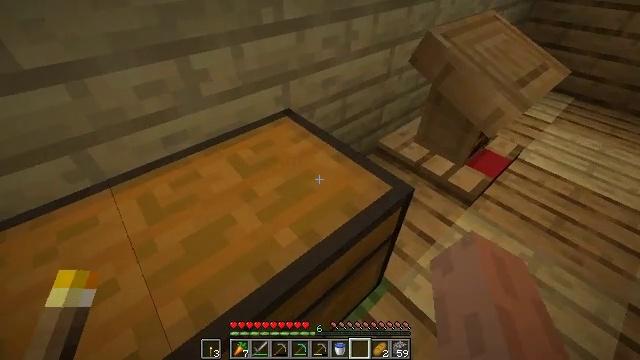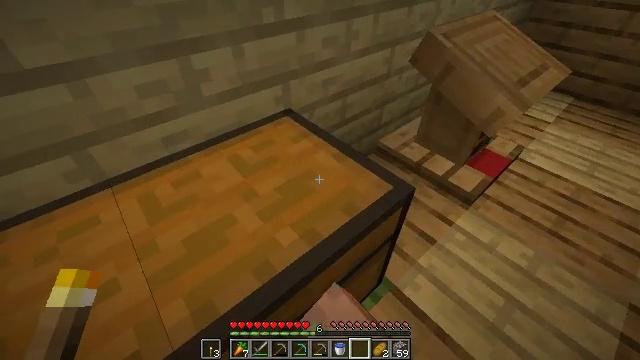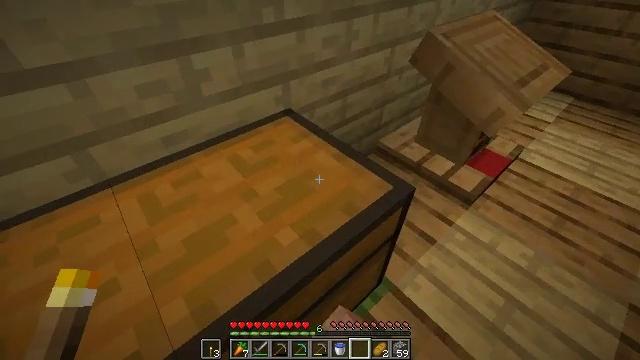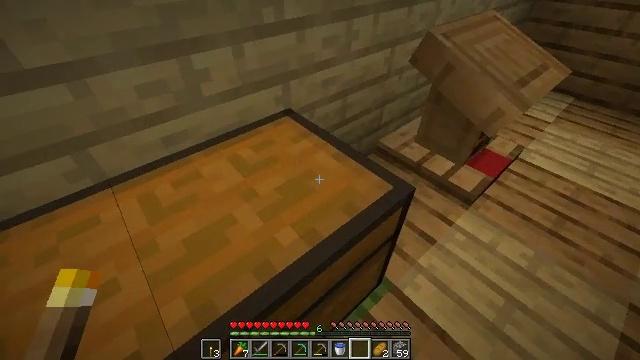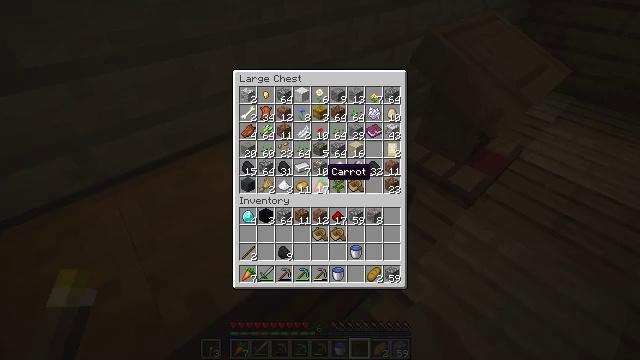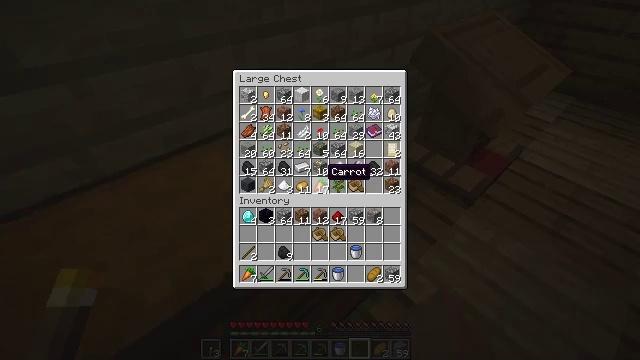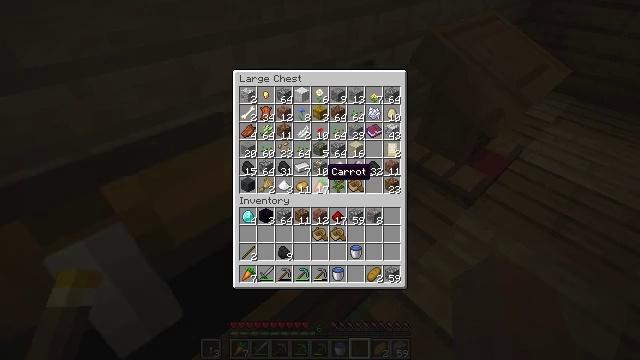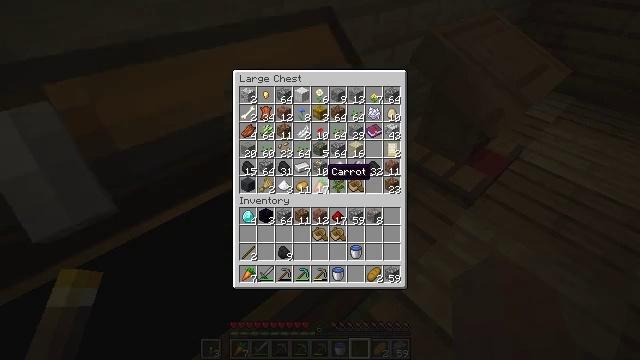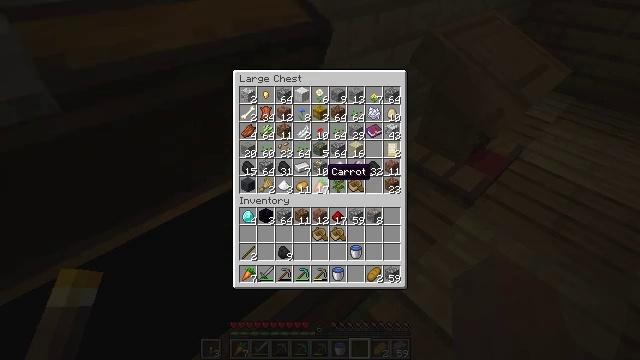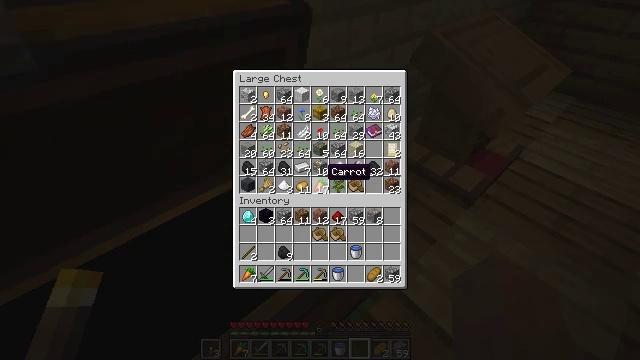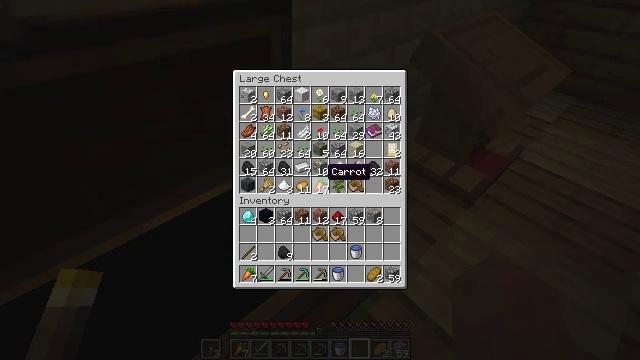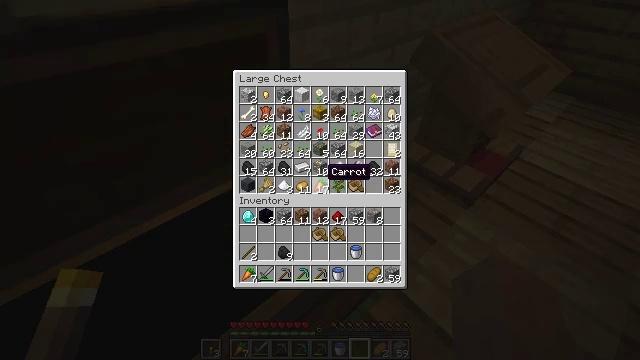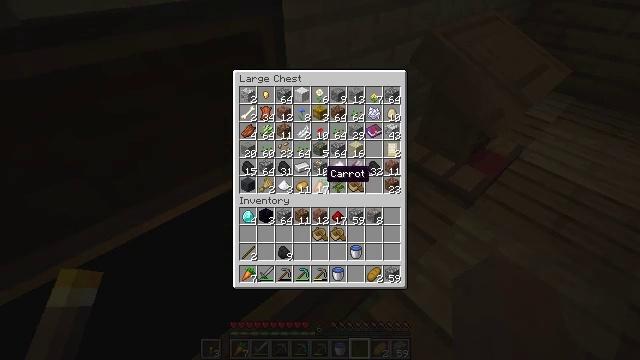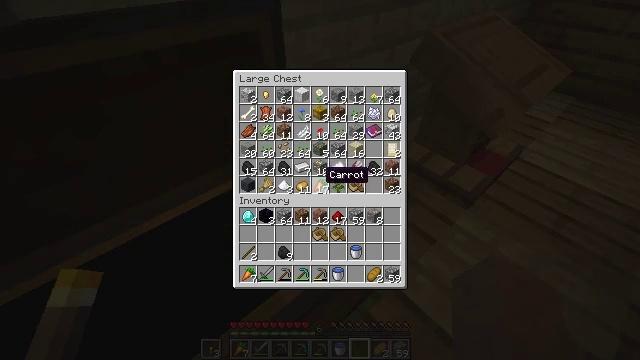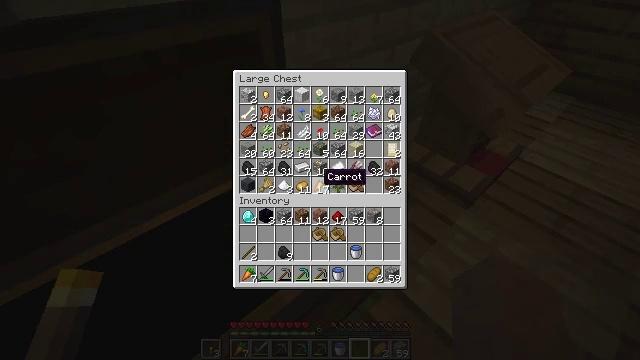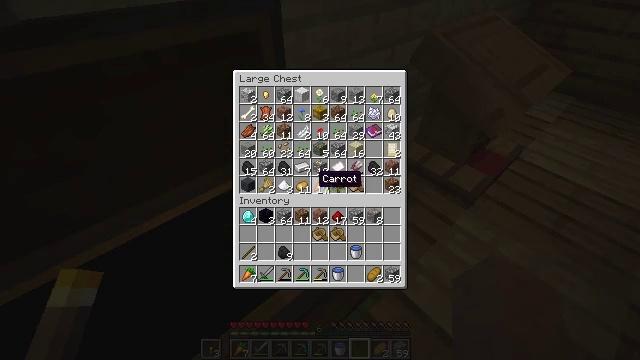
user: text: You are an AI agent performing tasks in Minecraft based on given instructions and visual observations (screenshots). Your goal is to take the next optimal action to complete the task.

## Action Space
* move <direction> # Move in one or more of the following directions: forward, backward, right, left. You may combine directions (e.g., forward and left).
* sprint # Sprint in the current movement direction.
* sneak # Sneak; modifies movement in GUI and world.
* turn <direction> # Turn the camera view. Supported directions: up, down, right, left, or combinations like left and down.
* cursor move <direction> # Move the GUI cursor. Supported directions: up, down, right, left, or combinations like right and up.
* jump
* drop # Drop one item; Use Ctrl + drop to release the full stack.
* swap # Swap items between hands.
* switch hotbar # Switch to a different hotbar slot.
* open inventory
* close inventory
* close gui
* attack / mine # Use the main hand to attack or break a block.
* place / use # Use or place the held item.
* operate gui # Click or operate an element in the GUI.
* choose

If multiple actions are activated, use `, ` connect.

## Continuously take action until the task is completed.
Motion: motion action
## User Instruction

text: Drop a bread.
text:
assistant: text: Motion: attack / mine and use / place
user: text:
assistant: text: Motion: attack / mine
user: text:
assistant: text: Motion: attack / mine
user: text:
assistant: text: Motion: operate gui
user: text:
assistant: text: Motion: operate gui
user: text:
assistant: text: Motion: operate gui
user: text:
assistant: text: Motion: operate gui
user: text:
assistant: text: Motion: operate gui
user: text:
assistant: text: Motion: operate gui
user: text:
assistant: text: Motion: operate gui
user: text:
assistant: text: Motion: operate gui
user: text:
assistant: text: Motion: operate gui
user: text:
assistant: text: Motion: operate gui
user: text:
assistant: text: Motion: operate gui
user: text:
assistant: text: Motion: operate gui
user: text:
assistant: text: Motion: operate gui
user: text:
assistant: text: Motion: operate gui
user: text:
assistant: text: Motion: operate gui
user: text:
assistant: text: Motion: operate gui
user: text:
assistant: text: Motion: operate gui
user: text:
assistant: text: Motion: operate gui
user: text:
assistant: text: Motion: operate gui
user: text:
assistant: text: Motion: operate gui
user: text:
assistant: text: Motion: cursor move right and down, operate gui
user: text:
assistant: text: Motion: operate gui
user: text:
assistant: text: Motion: operate gui
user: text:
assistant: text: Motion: operate gui
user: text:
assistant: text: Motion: cursor move right, operate gui
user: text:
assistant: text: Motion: cursor move right and up, operate gui
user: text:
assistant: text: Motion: operate gui